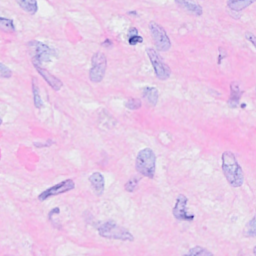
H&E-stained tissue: Breast